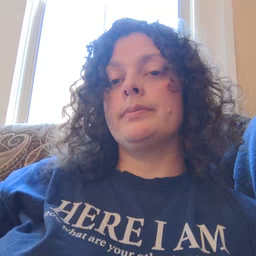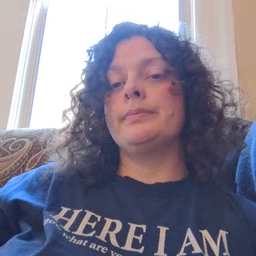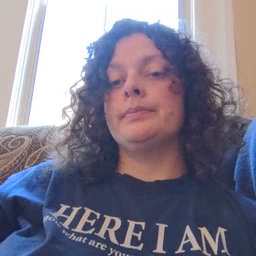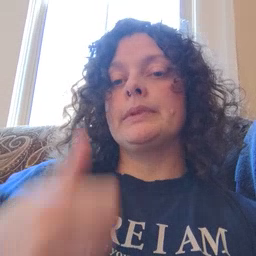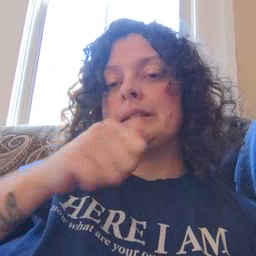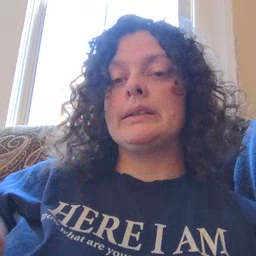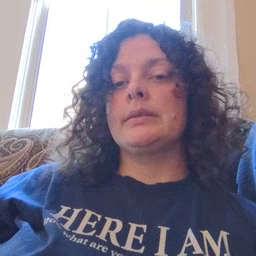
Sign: any